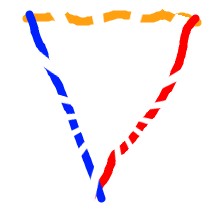
Shape: triangle